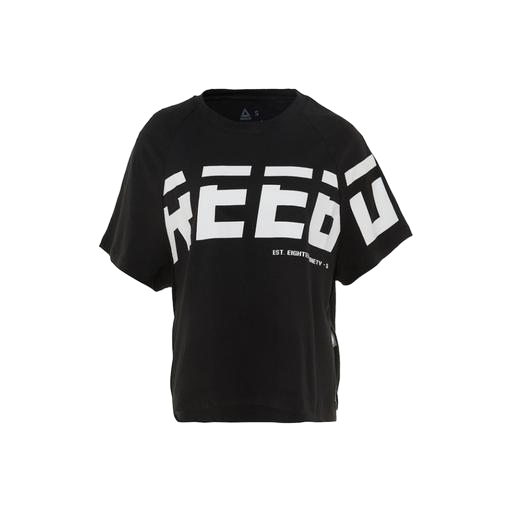
graphic tee, graphic t-shirt, crop tee, white background